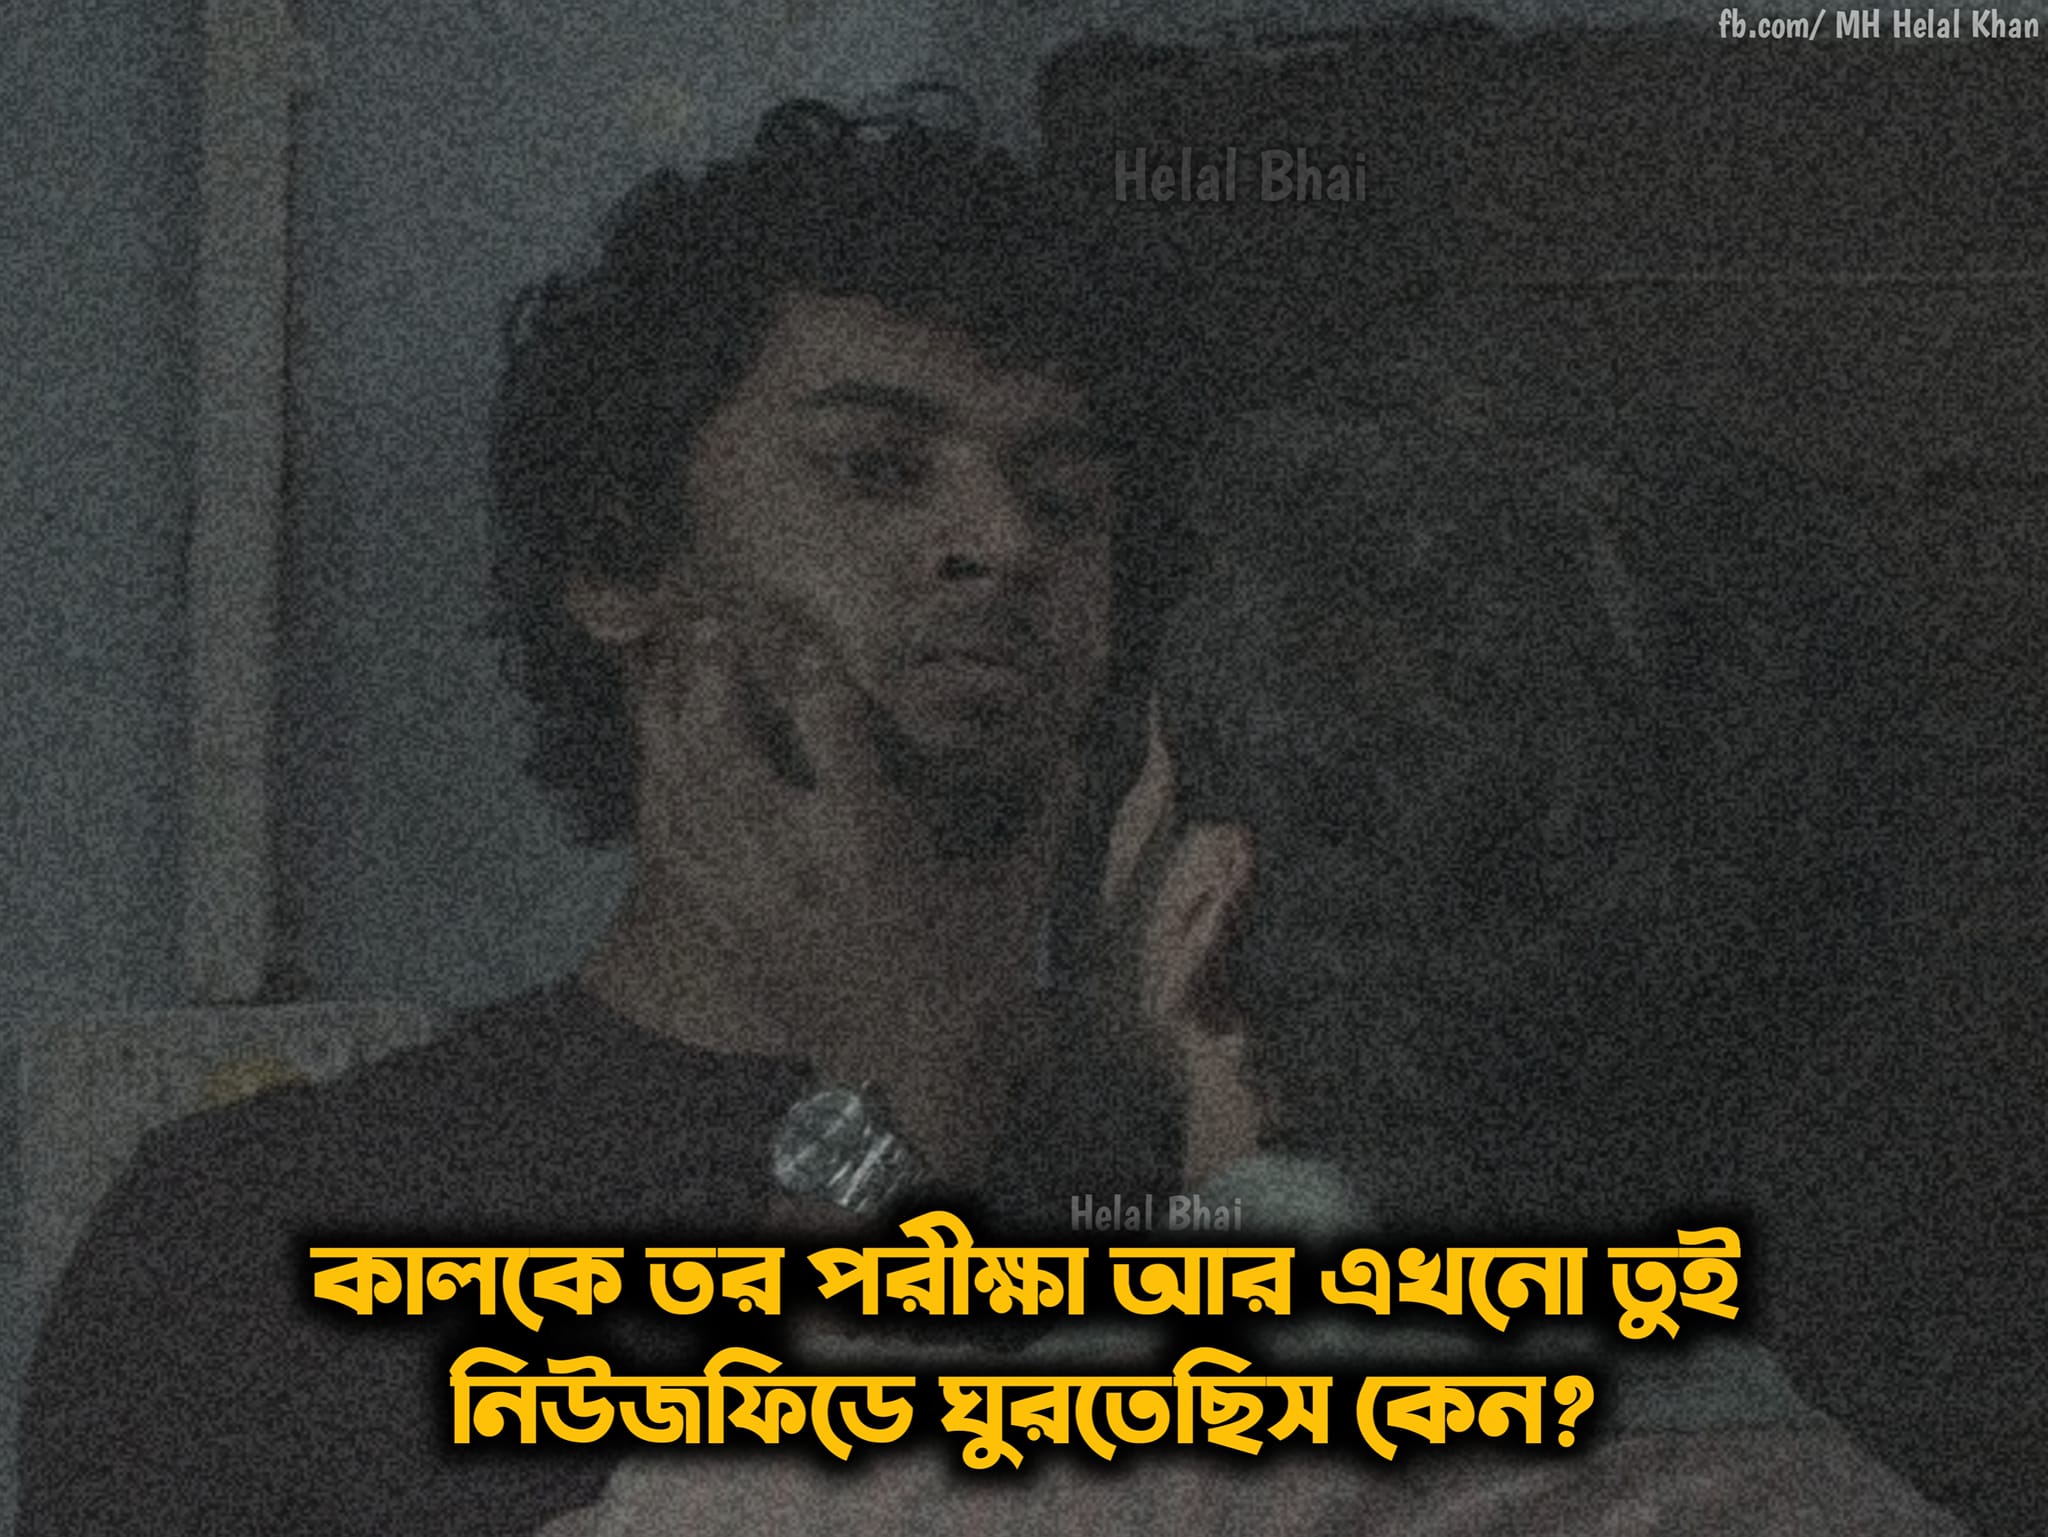
Text: কালকে তোর পরীক্ষা আর এখনো তুই নিউজফিডে ঘুরতেছিস কেন
Label: Non Hate